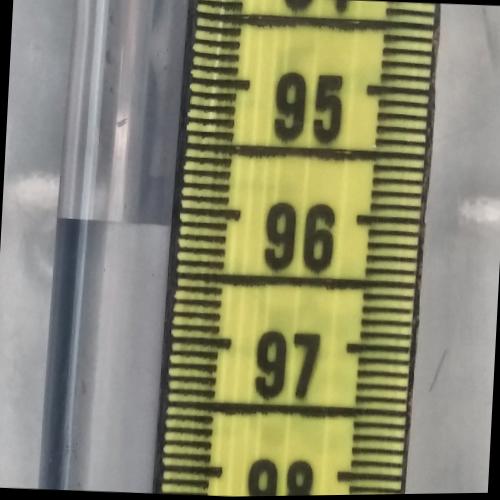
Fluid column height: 96.1 cm